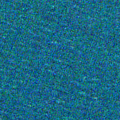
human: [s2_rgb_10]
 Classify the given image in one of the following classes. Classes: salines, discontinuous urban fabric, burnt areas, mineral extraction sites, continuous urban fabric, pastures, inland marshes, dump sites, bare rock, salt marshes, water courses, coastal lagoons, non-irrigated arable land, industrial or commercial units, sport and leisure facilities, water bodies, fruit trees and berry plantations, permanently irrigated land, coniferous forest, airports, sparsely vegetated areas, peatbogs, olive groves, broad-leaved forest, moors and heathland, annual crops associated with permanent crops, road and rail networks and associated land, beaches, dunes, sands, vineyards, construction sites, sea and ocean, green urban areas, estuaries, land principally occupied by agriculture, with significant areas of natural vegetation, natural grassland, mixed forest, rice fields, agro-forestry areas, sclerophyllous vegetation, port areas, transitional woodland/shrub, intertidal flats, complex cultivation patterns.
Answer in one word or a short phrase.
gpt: sea and ocean